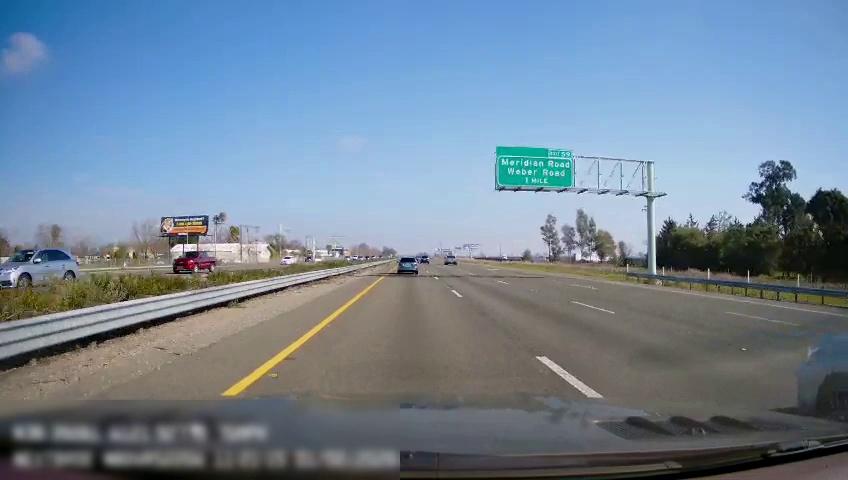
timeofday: Day
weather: Sunny
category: Drivable Space
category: Drivable Space
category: Vehicles | Car
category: Vehicles | Car
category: Vehicles | Car
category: Vehicles | Car
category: Vehicles | Car
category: Vehicles | Truck
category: Vehicles | Car
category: Vehicles | Car
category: Lanes | Current Lane
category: Lanes | Current Lane
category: Lanes | Alternate Lane
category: Lanes | Alternate Lane
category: Lanes | Alternate Lane
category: Traffic | Signs